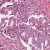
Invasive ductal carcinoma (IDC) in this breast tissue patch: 1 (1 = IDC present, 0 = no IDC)